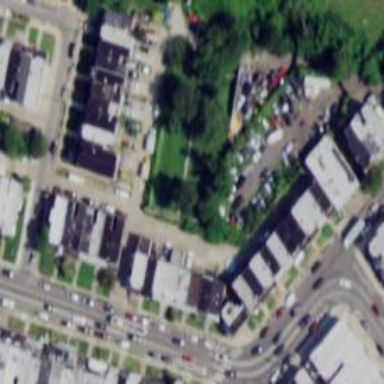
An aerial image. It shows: Alley classified as service road.